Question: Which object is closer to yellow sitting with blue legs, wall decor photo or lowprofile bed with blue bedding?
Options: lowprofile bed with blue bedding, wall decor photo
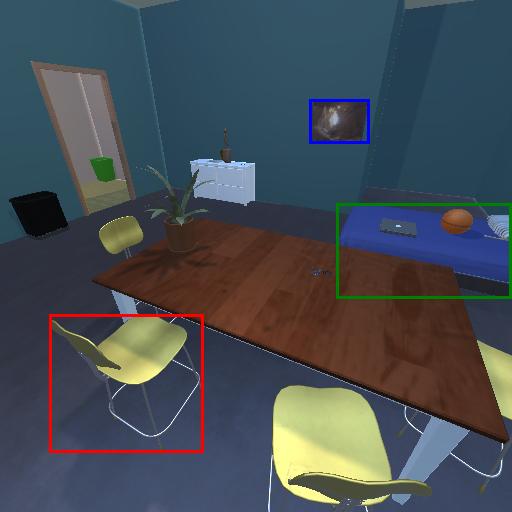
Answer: lowprofile bed with blue bedding